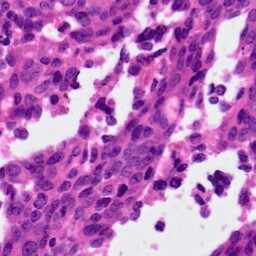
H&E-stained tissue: Ovarian